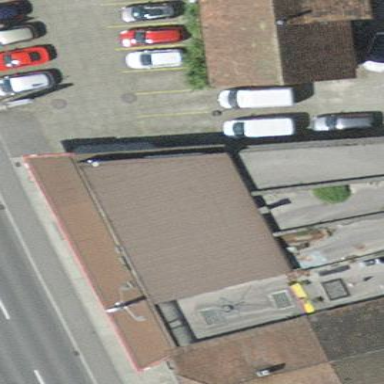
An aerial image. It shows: Building that houses car shop.